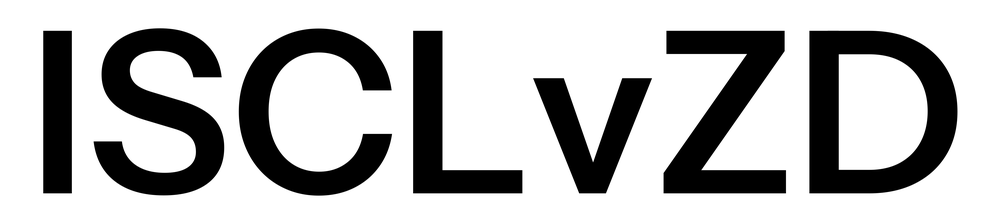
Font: InstrumentSans_SemiBold